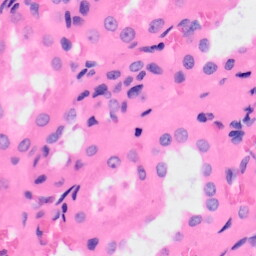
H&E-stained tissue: Kidney